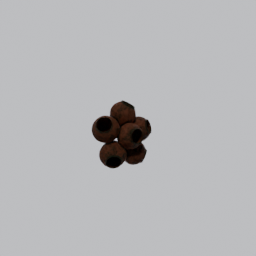
Label: nature